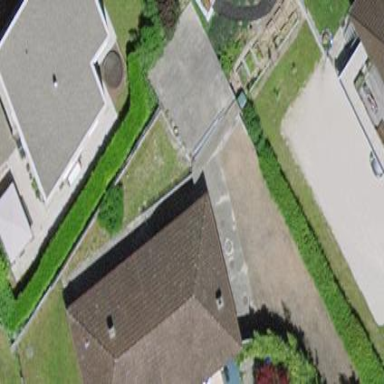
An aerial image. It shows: Shed building.